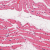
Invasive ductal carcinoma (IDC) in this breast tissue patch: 0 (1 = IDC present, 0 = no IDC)